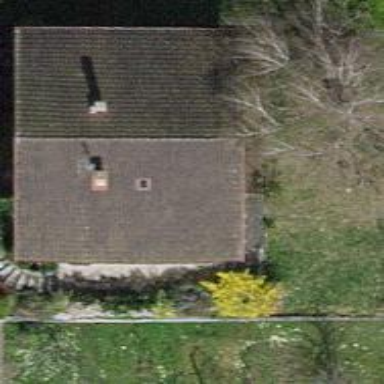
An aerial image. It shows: House with gabled roof. The roof extends across the building.